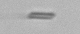
Label: fiber